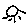
Label: sun